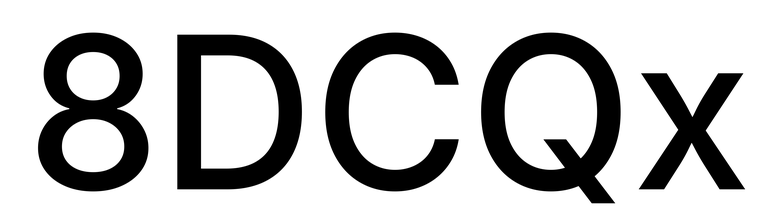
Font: Inter_Medium